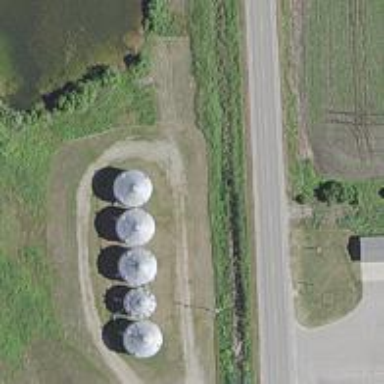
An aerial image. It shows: Silo.